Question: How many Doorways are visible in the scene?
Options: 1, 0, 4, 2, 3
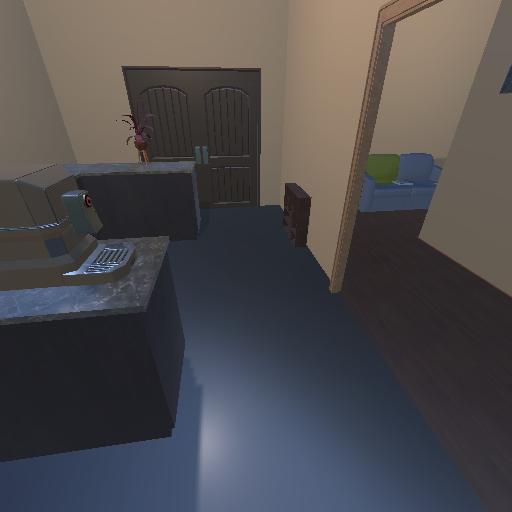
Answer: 1